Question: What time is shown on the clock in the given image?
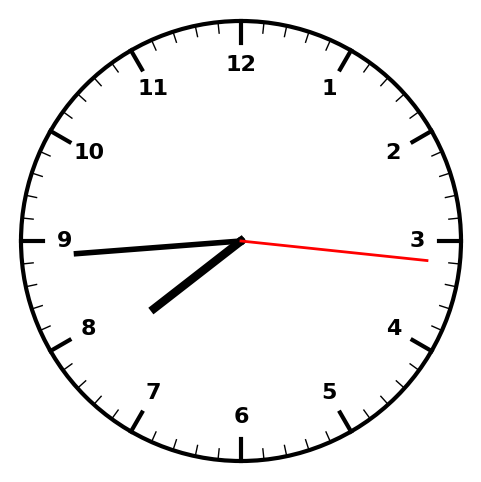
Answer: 07:44:16